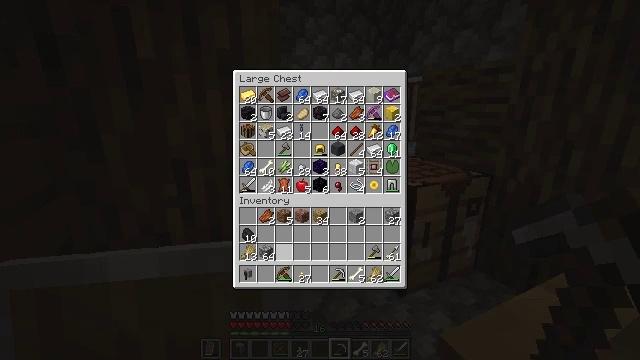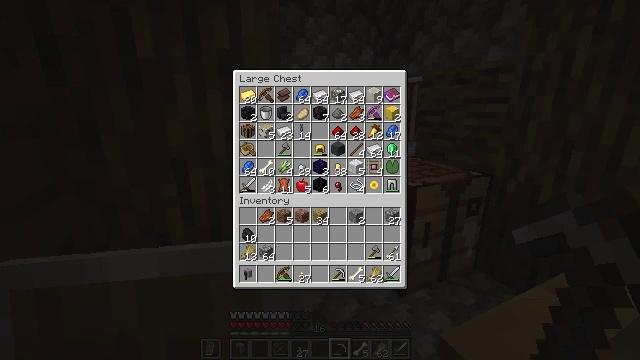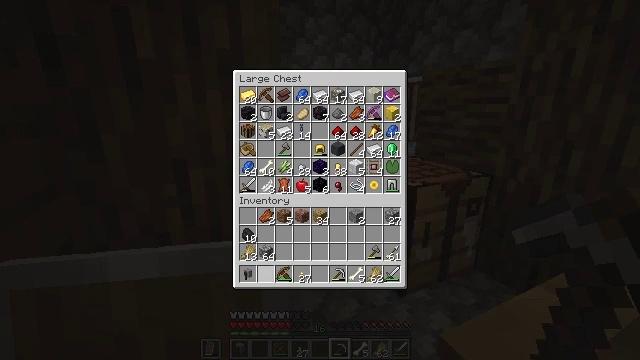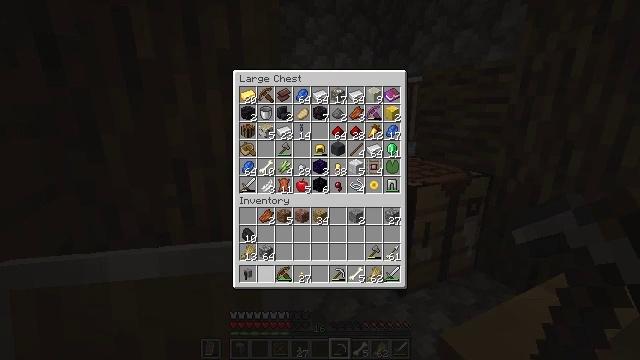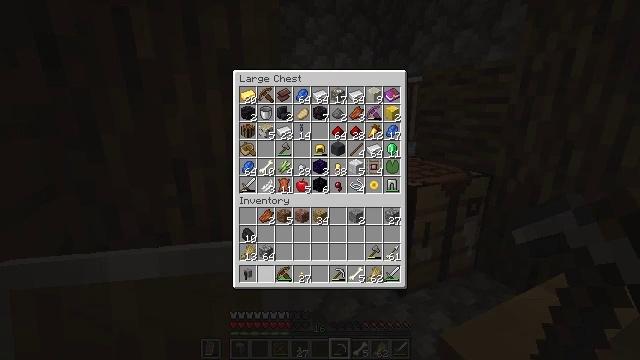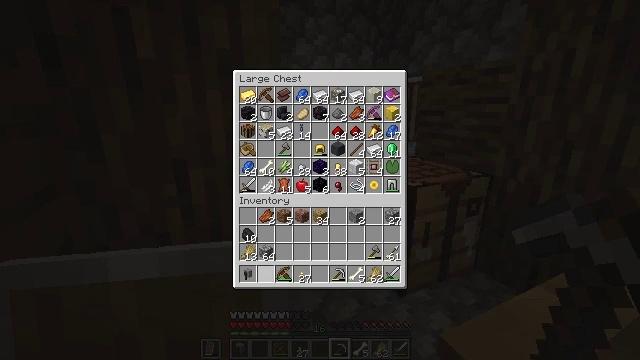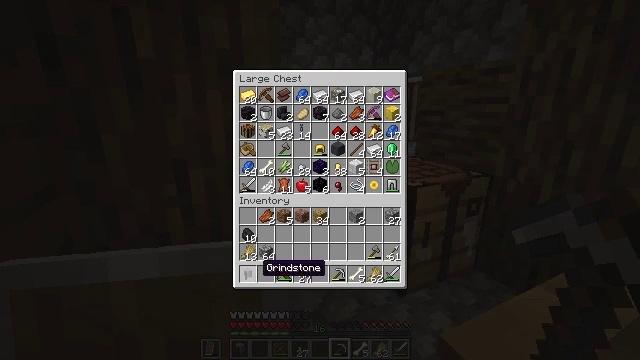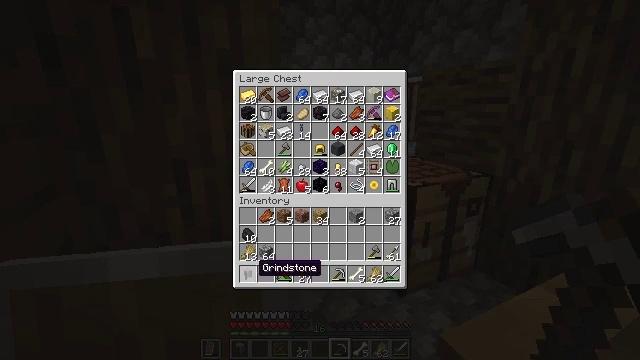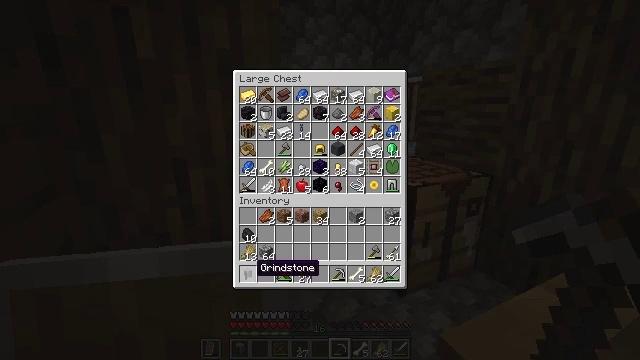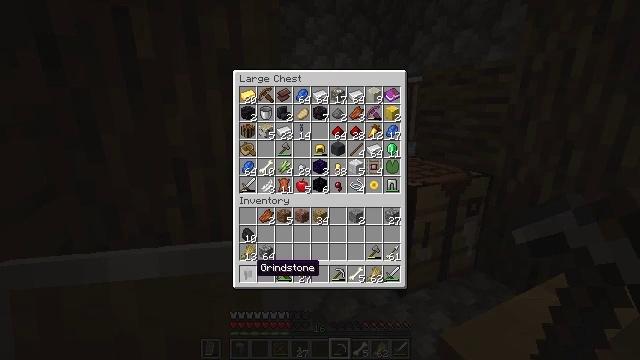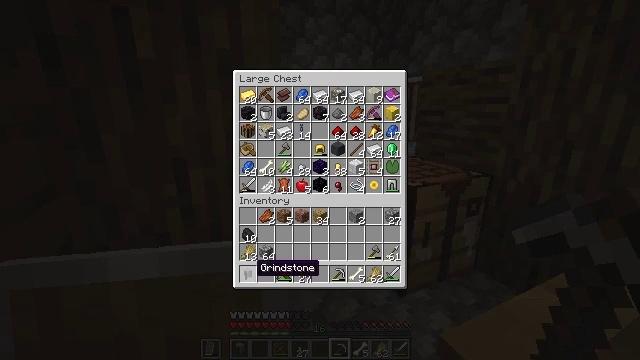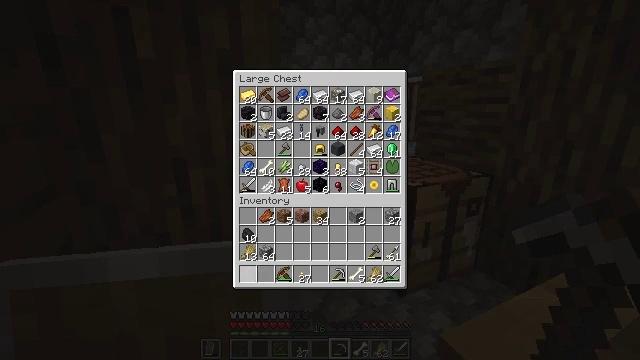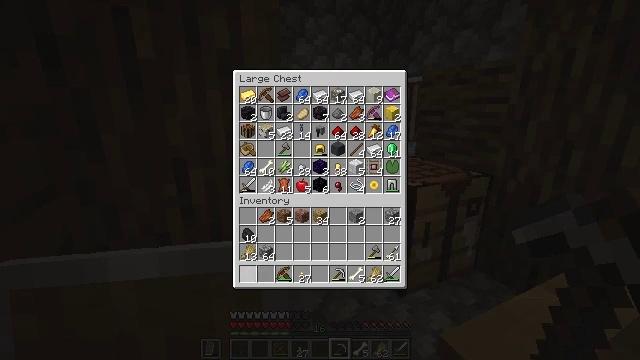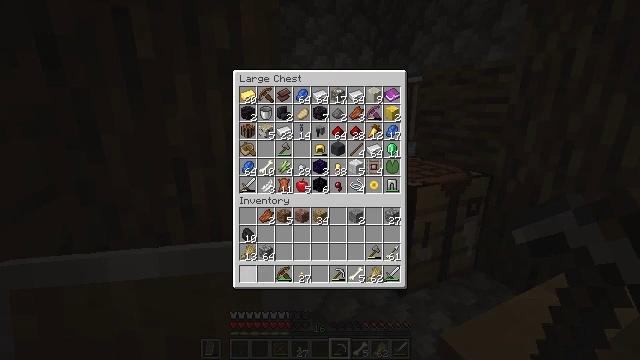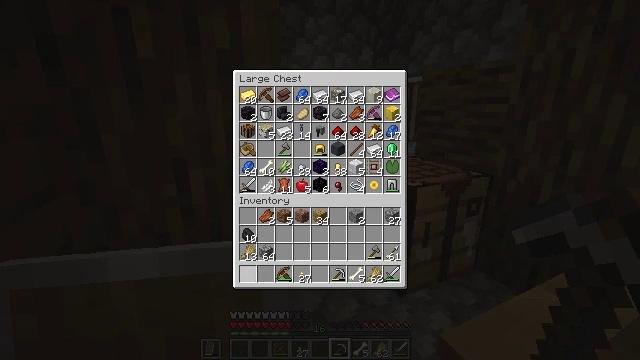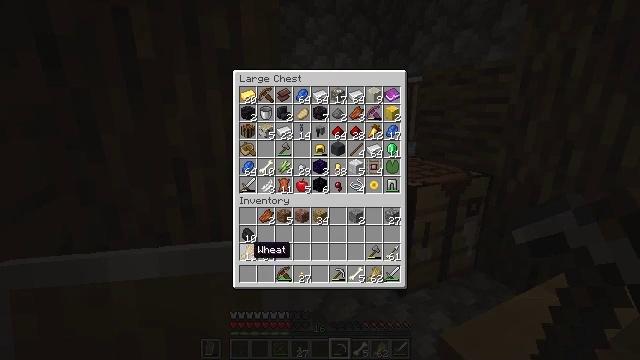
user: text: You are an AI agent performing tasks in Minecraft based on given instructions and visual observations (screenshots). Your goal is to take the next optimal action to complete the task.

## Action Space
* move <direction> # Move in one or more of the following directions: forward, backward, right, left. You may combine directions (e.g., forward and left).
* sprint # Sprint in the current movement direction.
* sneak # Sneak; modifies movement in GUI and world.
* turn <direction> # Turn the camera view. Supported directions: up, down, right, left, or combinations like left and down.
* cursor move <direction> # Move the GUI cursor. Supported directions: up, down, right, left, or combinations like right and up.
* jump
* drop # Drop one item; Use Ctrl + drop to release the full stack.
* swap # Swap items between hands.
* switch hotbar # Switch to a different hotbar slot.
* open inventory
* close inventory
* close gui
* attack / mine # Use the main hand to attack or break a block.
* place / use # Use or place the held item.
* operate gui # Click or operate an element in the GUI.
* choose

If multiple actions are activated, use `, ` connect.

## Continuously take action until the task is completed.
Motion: motion action
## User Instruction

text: Collect the bell.
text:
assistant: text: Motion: sneak
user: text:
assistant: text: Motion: sneak, turn down
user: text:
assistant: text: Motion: sneak
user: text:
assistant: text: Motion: sneak
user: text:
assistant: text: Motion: sneak
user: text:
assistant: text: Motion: sneak, turn left
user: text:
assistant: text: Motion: sneak
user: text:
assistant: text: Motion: sneak
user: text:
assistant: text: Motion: sneak
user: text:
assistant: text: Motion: sneak
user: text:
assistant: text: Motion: sneak, use / place
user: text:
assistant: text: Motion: sneak, use / place
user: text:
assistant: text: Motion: sneak, use / place
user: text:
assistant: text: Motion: sneak
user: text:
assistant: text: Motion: sneak, turn up
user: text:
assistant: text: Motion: sneak
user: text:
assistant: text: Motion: sneak
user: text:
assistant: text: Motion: sneak
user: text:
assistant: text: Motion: sneak, open inventory
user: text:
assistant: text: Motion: open inventory
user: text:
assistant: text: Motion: open inventory
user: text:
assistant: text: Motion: turn left and down
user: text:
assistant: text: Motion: turn left
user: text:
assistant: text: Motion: turn left
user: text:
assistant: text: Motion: move back
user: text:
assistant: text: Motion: move back
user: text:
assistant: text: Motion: move back
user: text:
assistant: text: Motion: move back and move left
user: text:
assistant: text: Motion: move back and move left
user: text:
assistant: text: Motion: move back and move left